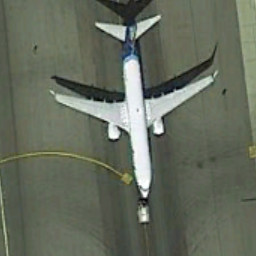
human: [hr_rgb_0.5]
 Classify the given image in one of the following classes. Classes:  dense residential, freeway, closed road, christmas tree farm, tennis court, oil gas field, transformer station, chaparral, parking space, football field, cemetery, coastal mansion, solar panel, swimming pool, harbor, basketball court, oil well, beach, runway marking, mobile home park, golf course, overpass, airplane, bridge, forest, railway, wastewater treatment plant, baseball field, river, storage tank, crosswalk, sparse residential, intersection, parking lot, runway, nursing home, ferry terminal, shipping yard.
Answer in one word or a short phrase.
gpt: airplane